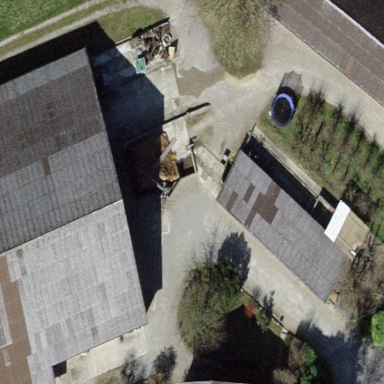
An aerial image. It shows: Farm with farmyard.